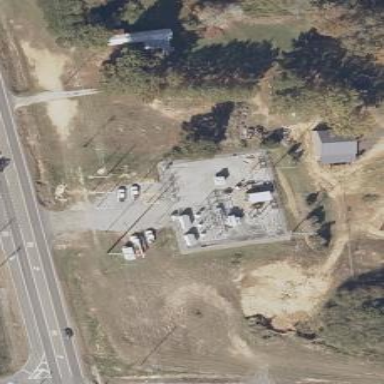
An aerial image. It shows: There is distribution substation enclosed by fence.